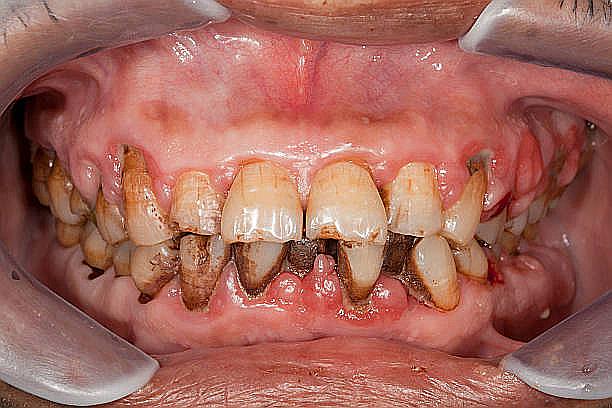
Condition: Calculus